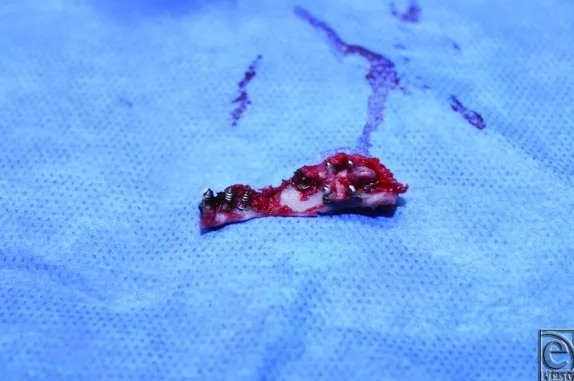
Bone island removed with numerous screws penetrating the inner table.
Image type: medical_photograph (other_medical_photograph)